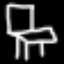
Label: chair